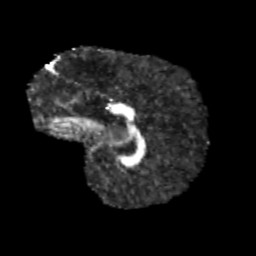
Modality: FA
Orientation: sagittal
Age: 9
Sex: male
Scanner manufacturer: siemens
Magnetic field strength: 3 T
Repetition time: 3.8 s
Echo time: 0.07 s